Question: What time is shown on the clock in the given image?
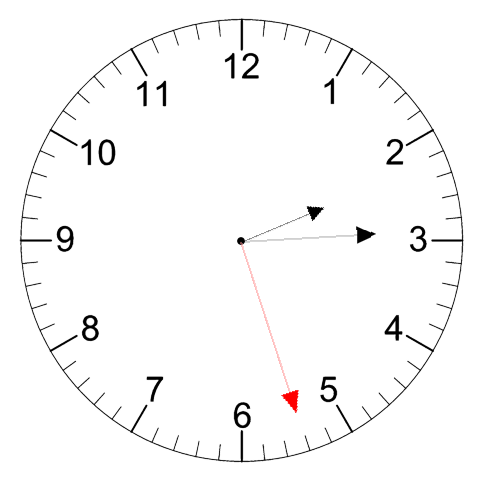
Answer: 02:14:27